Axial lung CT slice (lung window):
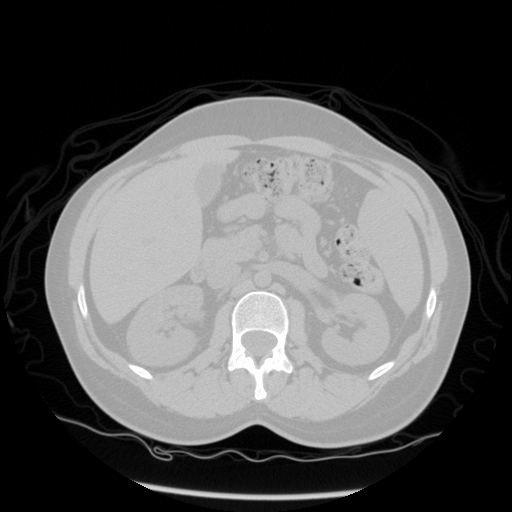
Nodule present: no